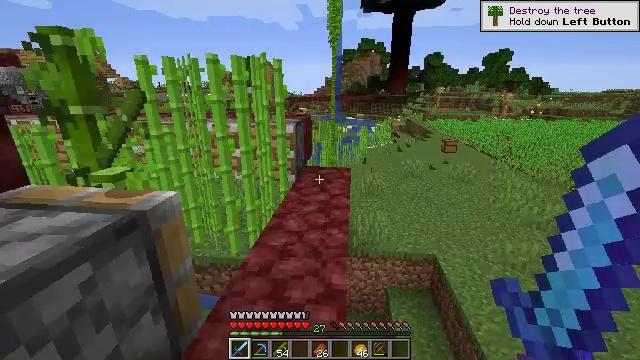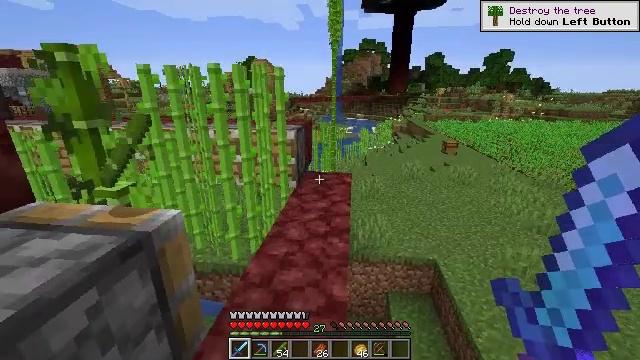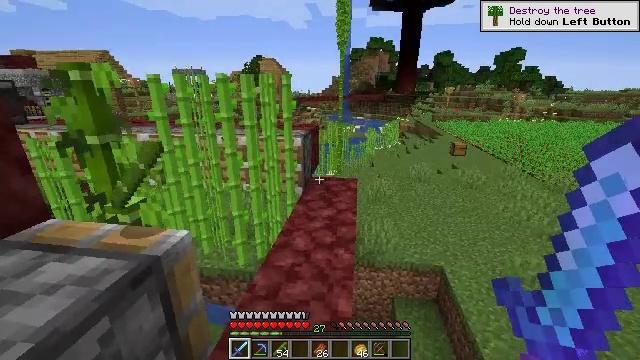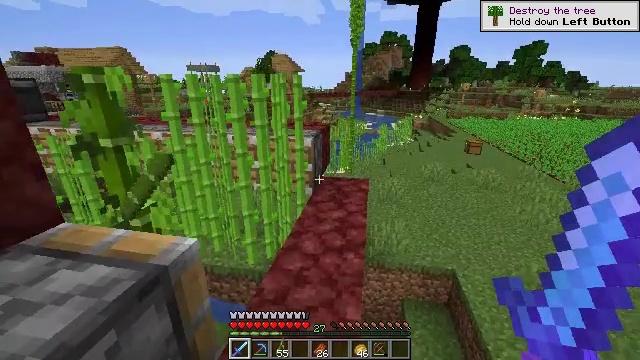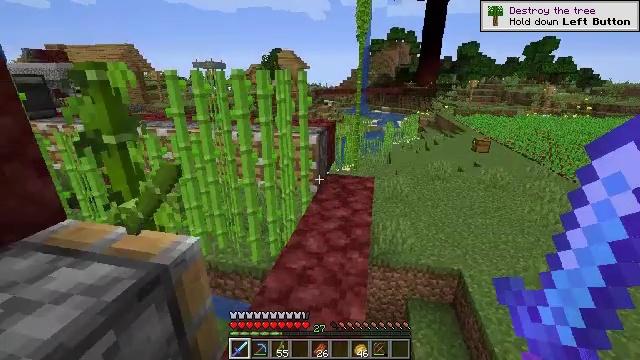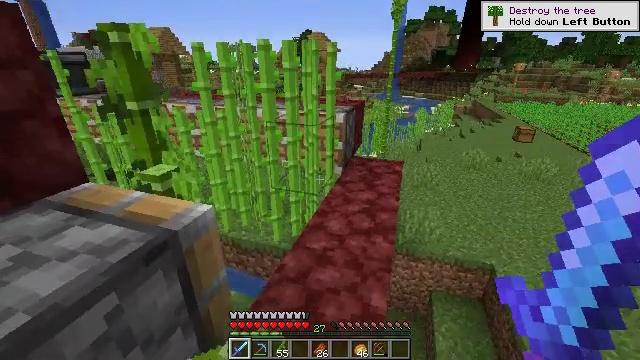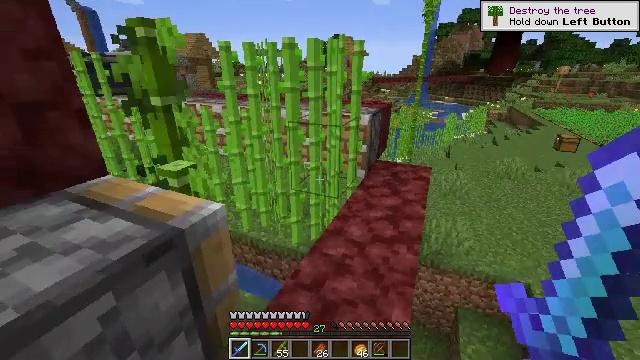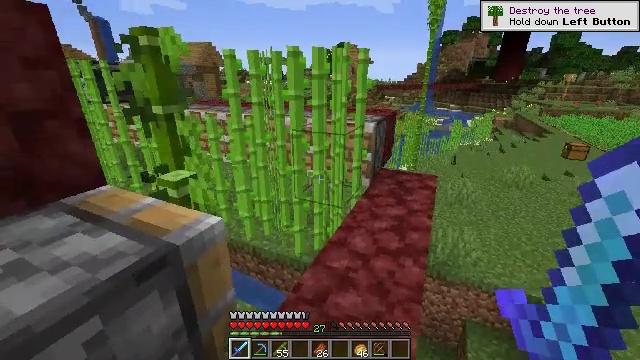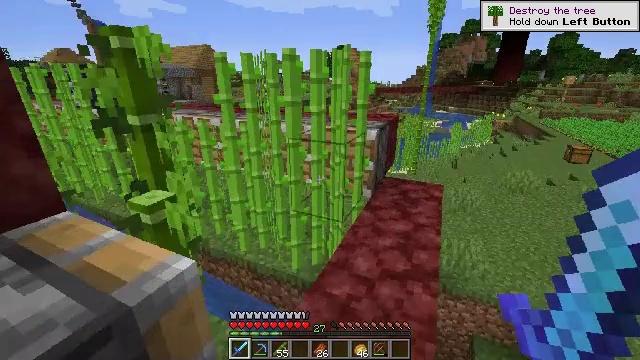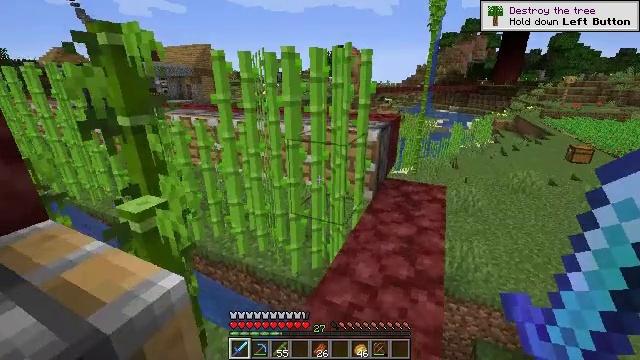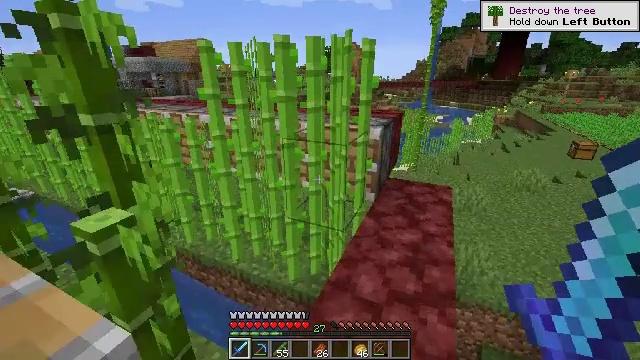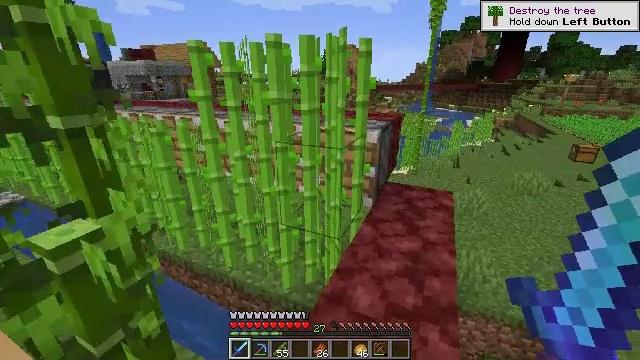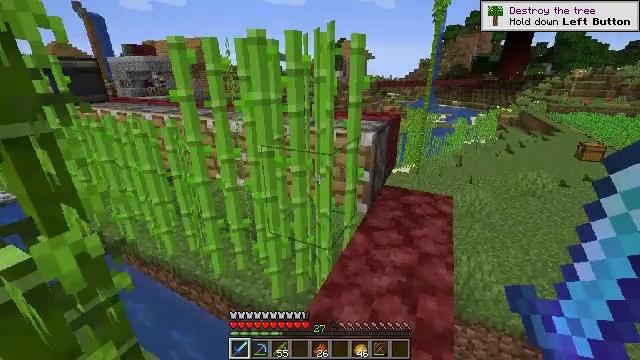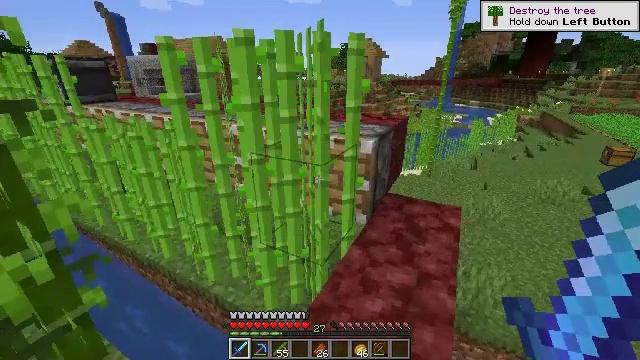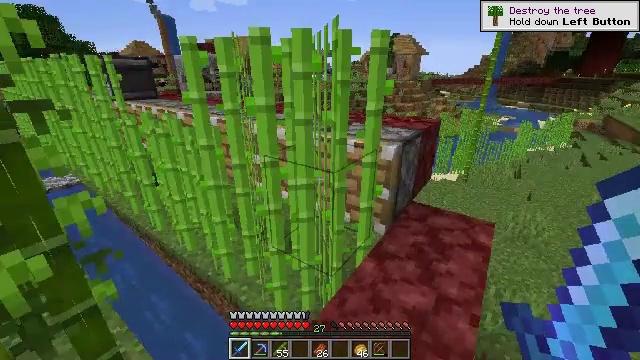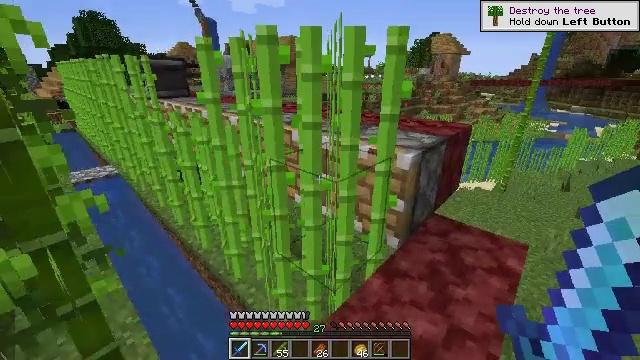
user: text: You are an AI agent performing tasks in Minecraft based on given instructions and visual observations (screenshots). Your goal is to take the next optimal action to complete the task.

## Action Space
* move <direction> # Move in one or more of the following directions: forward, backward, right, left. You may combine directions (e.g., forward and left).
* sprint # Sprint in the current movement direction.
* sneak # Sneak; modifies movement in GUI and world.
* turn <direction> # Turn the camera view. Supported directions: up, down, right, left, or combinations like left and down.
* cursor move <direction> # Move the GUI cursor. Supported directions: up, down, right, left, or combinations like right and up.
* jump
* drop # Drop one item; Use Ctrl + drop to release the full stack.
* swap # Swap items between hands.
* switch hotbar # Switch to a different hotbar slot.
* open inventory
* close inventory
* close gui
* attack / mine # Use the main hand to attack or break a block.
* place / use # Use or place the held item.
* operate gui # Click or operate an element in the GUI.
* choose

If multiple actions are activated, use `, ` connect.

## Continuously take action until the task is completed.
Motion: motion action
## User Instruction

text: Gather sugar cane for crafting.
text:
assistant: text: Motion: move forward, jump
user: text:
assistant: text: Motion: move forward, turn left
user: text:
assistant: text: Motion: move forward, turn left
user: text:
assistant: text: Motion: move forward, turn left
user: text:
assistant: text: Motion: move forward, turn left and down
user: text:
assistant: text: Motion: move forward, turn left
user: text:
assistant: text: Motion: move forward, turn left and up
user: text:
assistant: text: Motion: move forward
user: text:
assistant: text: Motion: move forward
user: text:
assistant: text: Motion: move forward and move right, turn down
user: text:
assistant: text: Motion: move forward and move right
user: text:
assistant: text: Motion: move forward and move right
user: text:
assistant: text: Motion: move forward and move right, turn left
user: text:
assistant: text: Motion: move forward and move right, turn left
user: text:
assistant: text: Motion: move forward and move right, turn left
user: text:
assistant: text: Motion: move forward and move right, turn left
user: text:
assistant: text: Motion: move forward and move right, turn left
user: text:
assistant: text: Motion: move forward, turn left
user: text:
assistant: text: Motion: turn left
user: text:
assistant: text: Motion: turn left
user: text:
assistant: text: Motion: turn left
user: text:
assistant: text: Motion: turn left
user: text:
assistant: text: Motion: move back, turn left
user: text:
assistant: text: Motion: move back, turn left
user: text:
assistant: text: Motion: move back, turn left
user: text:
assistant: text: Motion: move back, turn left and down
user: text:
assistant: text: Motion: move back and move right, turn left and down
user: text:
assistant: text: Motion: move back and move right, turn left and down
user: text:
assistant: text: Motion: move back and move right, turn left and down
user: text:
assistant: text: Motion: move back and move right, turn left and down